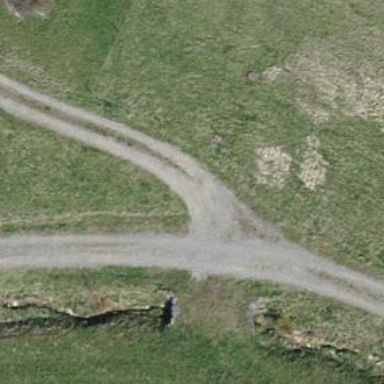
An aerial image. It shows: Track with grade2 pebblestone surface.